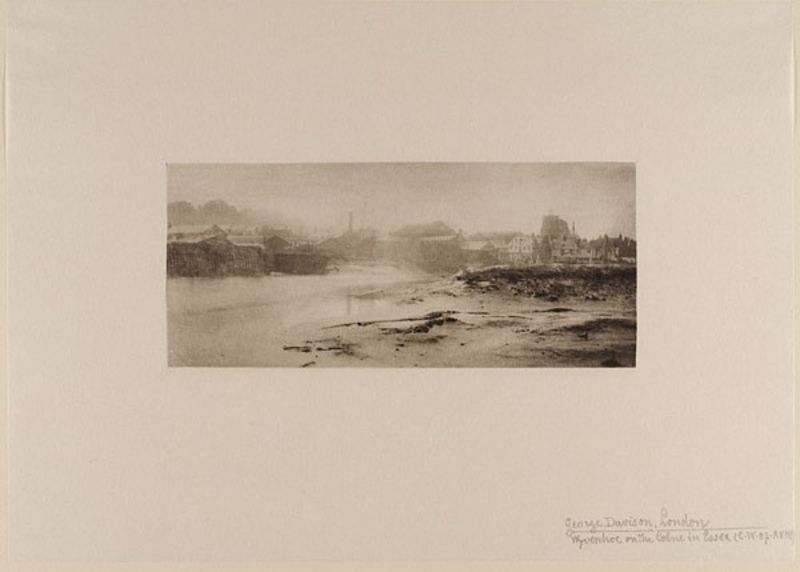
Künstler: George Davison
Standort: Hamburg
Institution: Museum für Kunst und Gewerbe Hamburg
Schlagwörter: fluss, stadt, papier, ort, dorf, foto, fotografie, photographie, stadtansicht, photo, landschaften, landschaftsdarstellung, lichtbild, piktoralismus, river, kunstfotografie, piktorialismus, heliogravur, gewässer, künstlerische, pictorialismus, heliogravüre, photogravüre, fotogravüre, colne